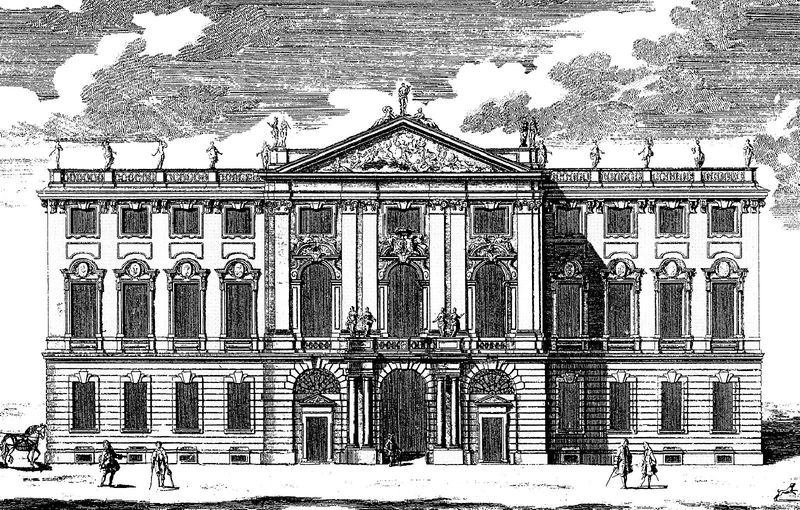
Titel: Wien, Gartenpalais für Obersthofmeister Graf Trautson
Künstler: Johann Bernhard Fischer von Erlach
Standort: Wien (EU - AUT)
Schlagwörter: himmel, schatten, weiß, wolken, menschen, fenster, frankreich, grau, männer, schmuck, schwarz, skizze, säulen, tür, zeichnung, dach, gebäude, haus, schloss, leute, ornament, architektur, barock, adel, front, renaissance, pferd, pferde, skulptur, adlig, balkon, ansicht, fassade, passanten, türen, giebel, grafik, hof, kutsche, figuren, dekor, geländer, plastik, tor, bögen, eingang, palast, balustrade, druck, stich, schwarzweiß, bürgertum, degen, entwurf, rathaus, kapitell, fries, portal, villa, sims, skulpturen, pforte, statuen, ionisch, repräsentation, plan, hofgesellschaft, dorisch, korinthisch, stockwerke, dekorativ, riss, palais, geison, aufriss, tympanon, versailles, stick, paln, krücken, perfde